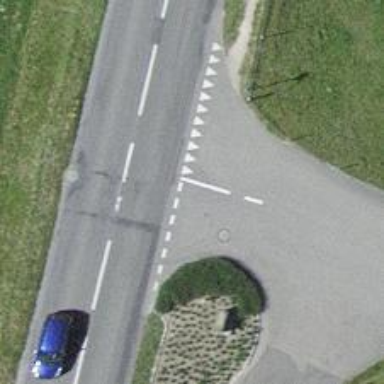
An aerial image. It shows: Road with "give way" sign.